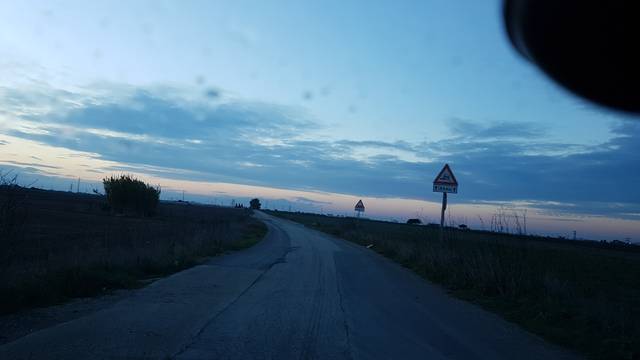
Region: Italy
Coordinates: 40.606, 18.004